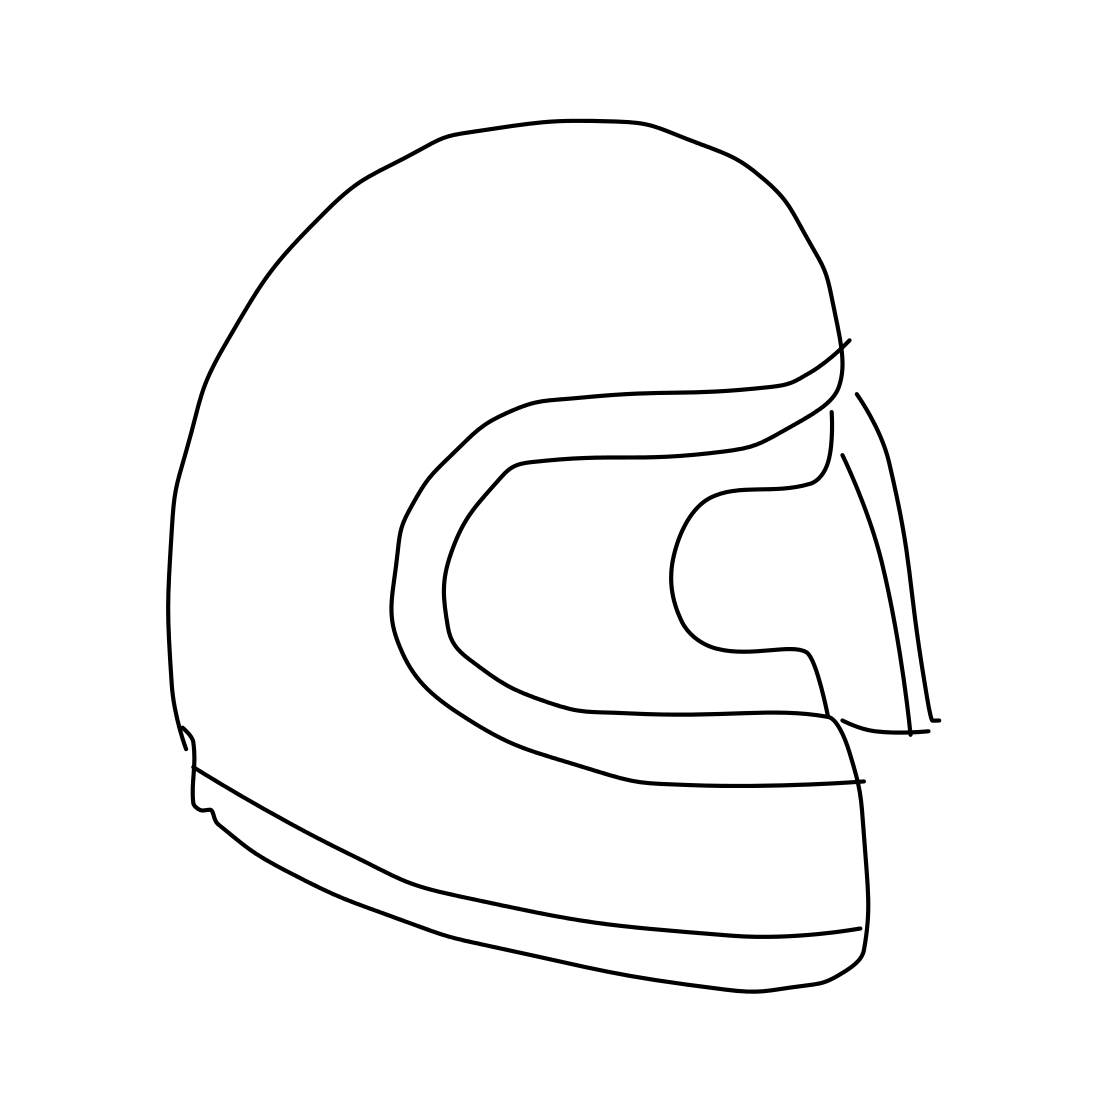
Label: helmet